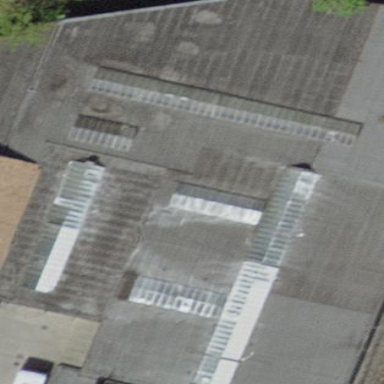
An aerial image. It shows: Industrial building.